Question: I don't really know how to explain this, so I drew a picture:

I want the initial look of the page to look like the right envelope, but when you hover over each piece of the envelope it highlights and describes the envelope and if you click on it then you will be redirected to a page about the envelope
this is what I have tried to do
If you can explain how to do this through html and css please help!
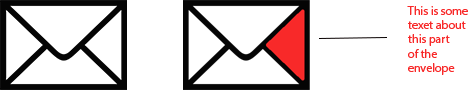
Answer: You have both images, you'll add a javascript handler on hover (you can use jquery) which changes the first image into the second when the mouse is over it. And of course the div surrounding is a link to the desired page.